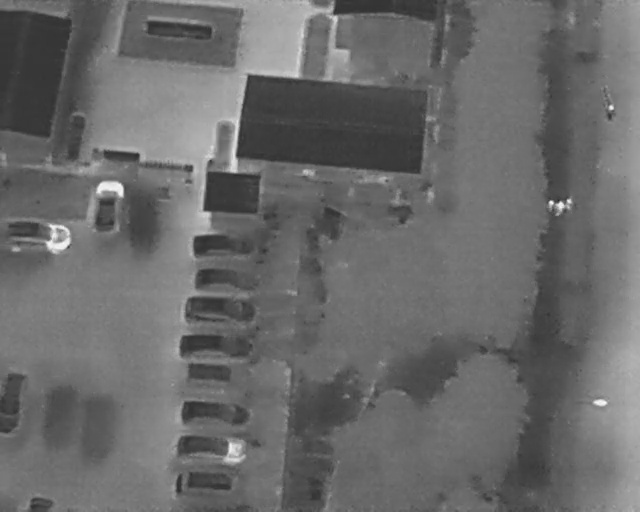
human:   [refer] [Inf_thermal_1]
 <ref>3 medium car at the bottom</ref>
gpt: <box>[[31, 74, 35, 87, 2], [30, 80, 35, 94, 2], [30, 87, 34, 101, 2]]</box>

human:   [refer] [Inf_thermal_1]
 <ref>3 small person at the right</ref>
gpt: <box>[[87, 39, 90, 40, 2], [84, 39, 87, 40, 2], [86, 39, 88, 41, 2]]</box>

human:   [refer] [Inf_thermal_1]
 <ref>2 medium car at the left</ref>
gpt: <box>[[12, 37, 20, 43, 4], [3, 39, 8, 53, 2]]</box>

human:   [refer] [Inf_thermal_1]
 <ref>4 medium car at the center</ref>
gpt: <box>[[32, 41, 36, 54, 2], [33, 48, 37, 61, 2], [32, 53, 36, 67, 2], [31, 60, 36, 75, 2]]</box>

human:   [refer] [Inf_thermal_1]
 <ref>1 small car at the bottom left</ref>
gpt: <box>[[5, 95, 7, 100, 2]]</box>